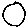
Label: circle